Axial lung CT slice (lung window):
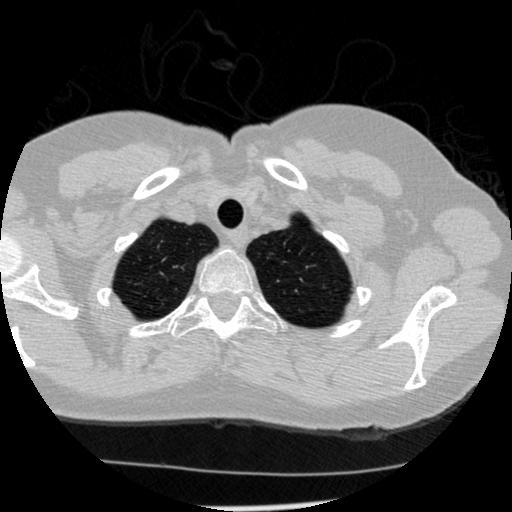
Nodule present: no